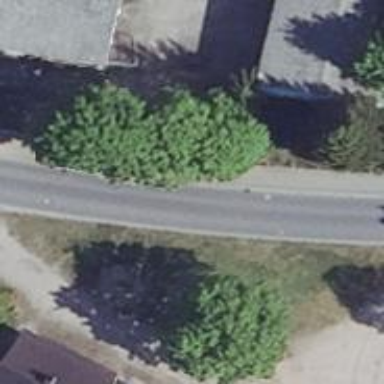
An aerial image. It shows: Residential road with asphalt surface. There is sidewalk on the left side.